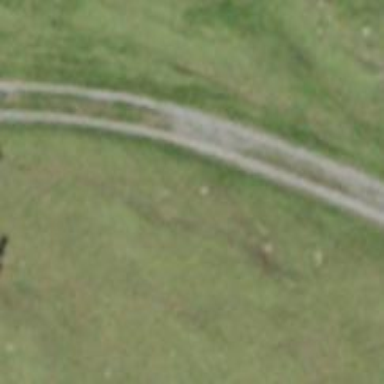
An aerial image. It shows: Service road with unpaved surface.